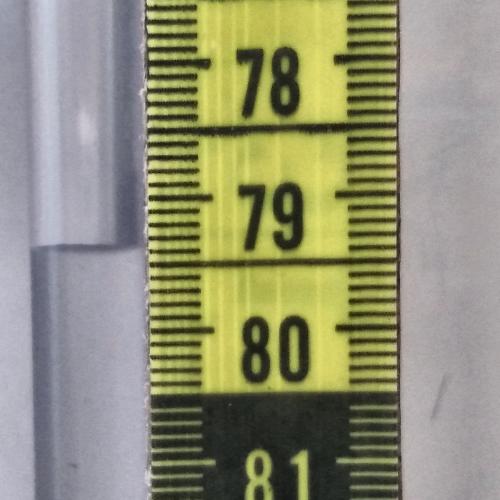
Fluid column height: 79.4 cm